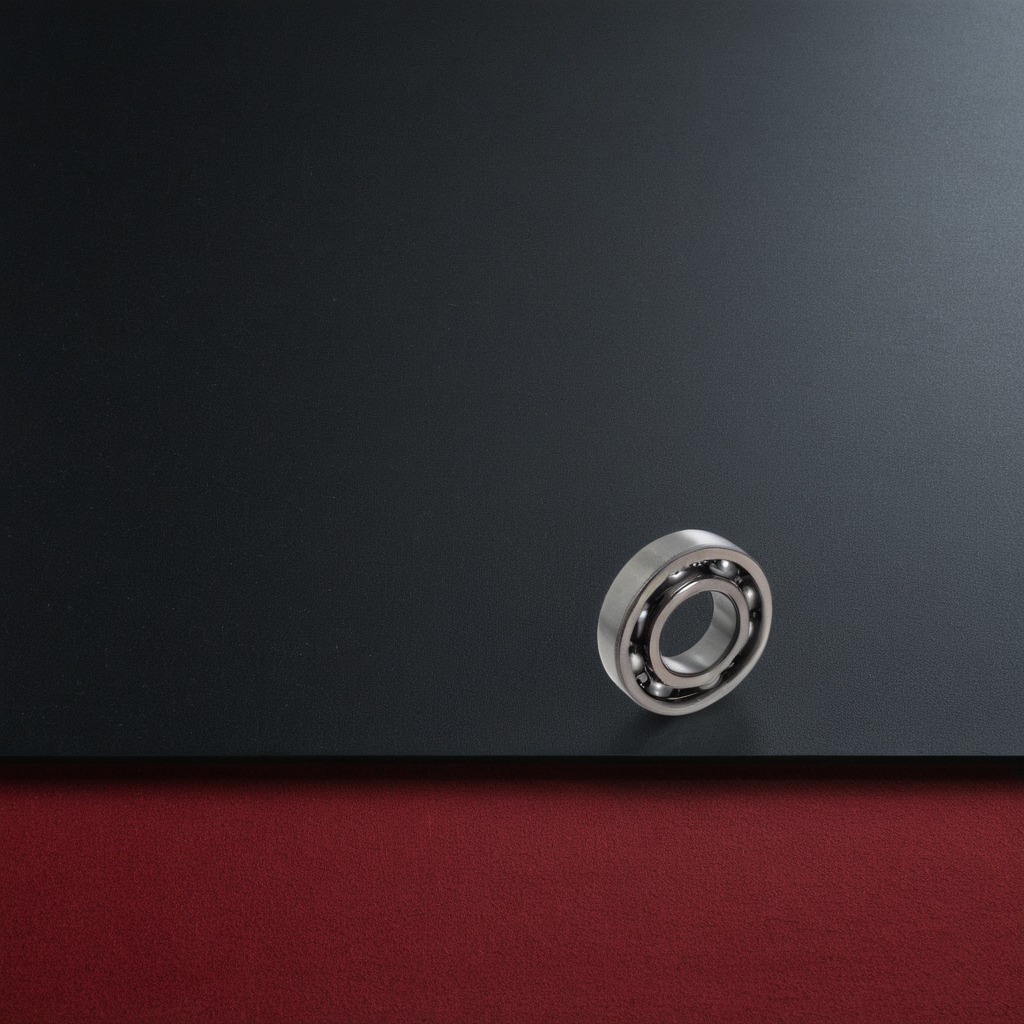
A metal ball bearing is lying on the tabletop.